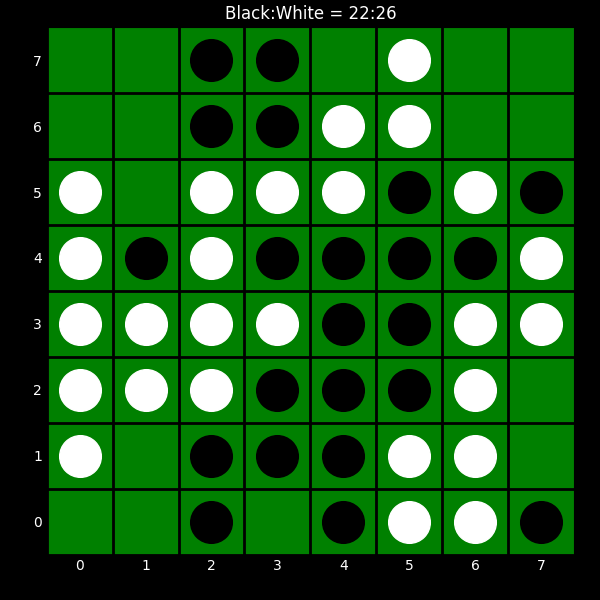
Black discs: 22
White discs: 26